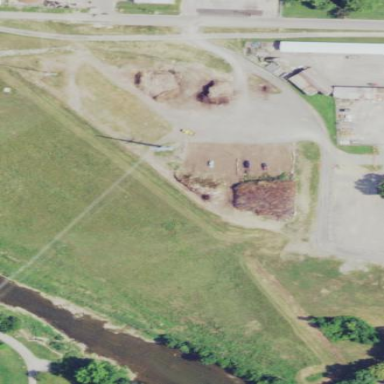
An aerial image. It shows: Brownfield site.